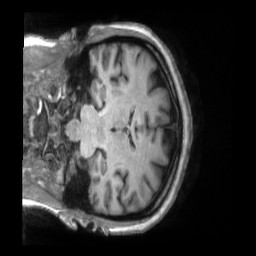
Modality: T1w
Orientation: coronal
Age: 34
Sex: female
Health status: ill
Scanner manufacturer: siemens
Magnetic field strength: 3 T
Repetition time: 2.2 s
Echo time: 0.00157 s